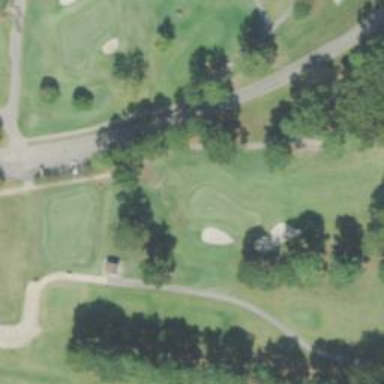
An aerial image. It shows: Path for golf carts.